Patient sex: F
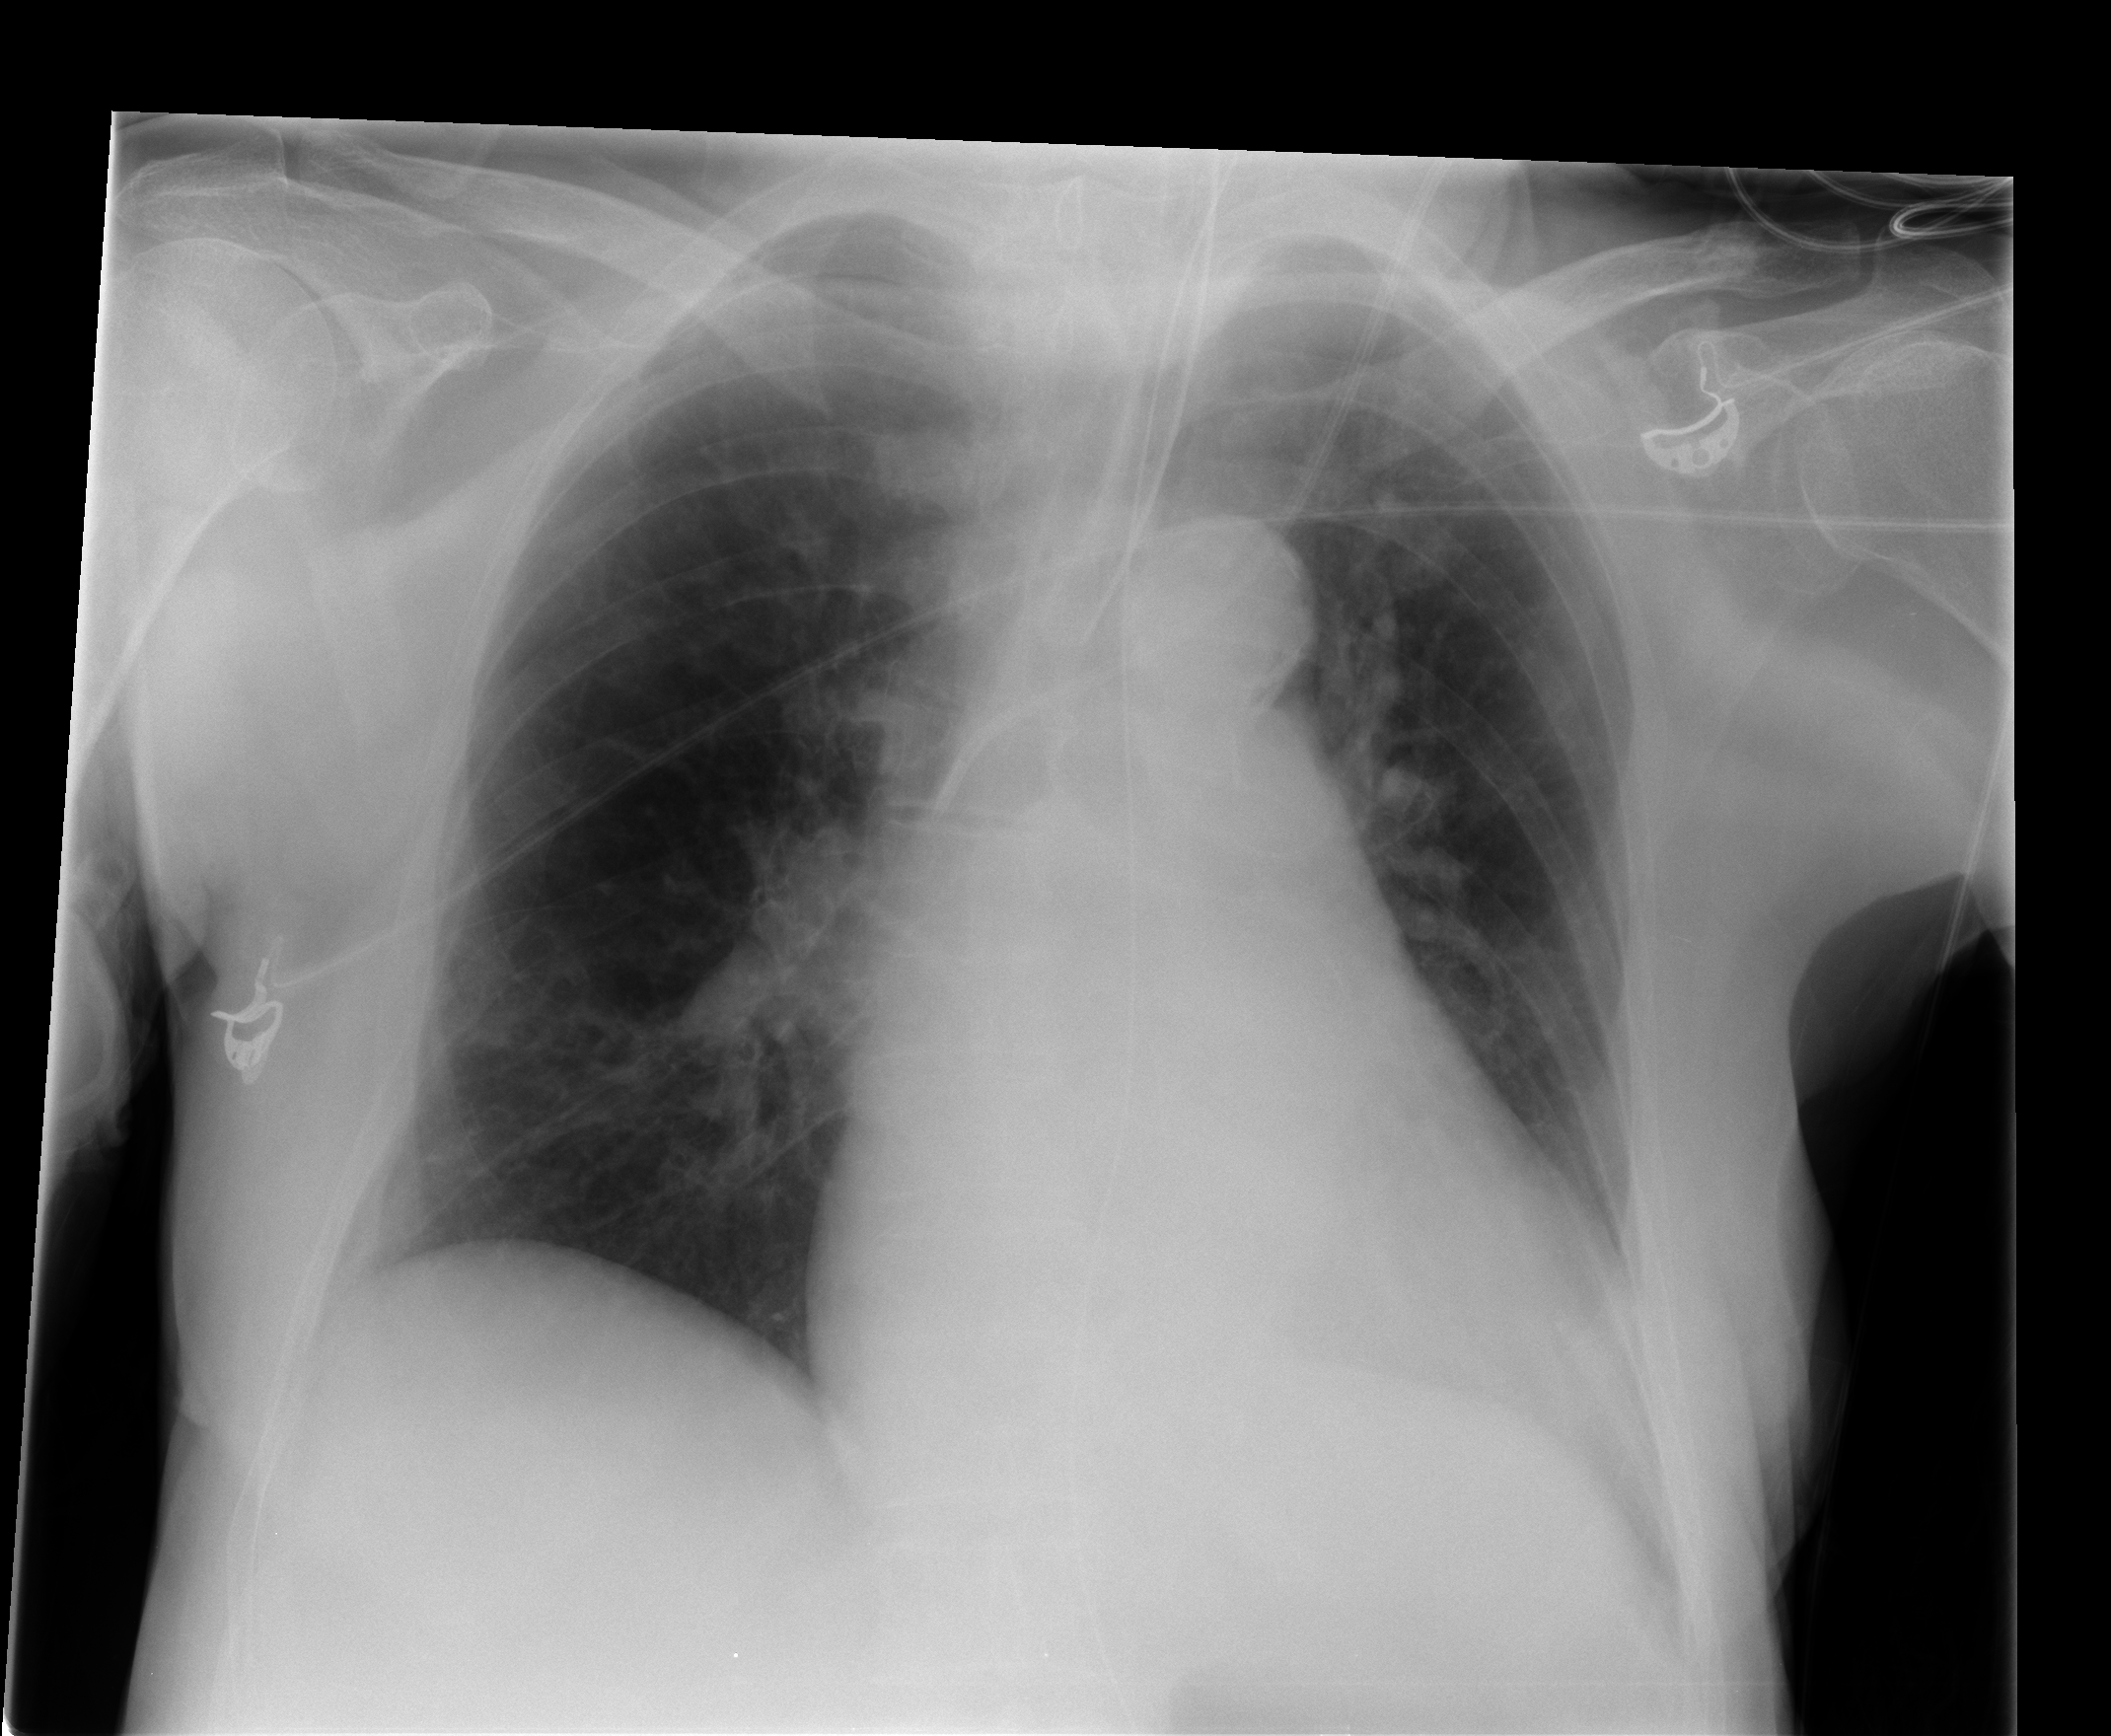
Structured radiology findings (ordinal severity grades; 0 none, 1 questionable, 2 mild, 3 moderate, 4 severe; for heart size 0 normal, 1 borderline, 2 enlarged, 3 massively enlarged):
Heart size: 2
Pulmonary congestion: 1
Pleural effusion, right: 0
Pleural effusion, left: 0
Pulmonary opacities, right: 0
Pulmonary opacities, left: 0
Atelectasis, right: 1
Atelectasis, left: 0